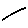
Label: line